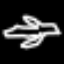
Label: airplane